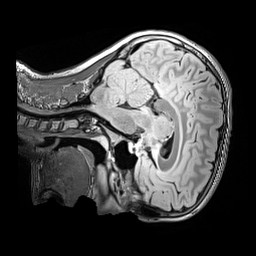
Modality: FLAIR
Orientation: sagittal
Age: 13
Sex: male
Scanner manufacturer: siemens
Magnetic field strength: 3 T
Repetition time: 5 s
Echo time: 0.388 s